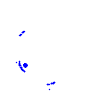
Particle: electron